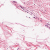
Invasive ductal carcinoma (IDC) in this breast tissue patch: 0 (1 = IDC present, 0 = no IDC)